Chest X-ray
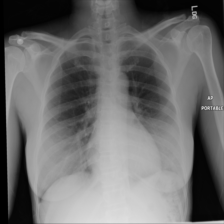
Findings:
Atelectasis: negative
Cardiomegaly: negative
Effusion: negative
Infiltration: negative
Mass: negative
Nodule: negative
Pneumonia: negative
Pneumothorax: negative
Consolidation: negative
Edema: negative
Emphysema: negative
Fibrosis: negative
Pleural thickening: negative
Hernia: negative